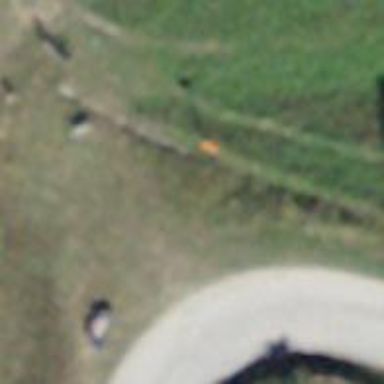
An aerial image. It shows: Pole with roofed pipeline marker.